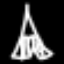
Label: The Eiffel Tower